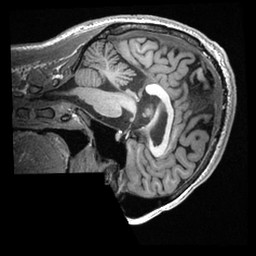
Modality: T1w
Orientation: sagittal
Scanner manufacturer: ge
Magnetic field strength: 3 T
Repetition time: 0.007644 s
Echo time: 0.002928 s